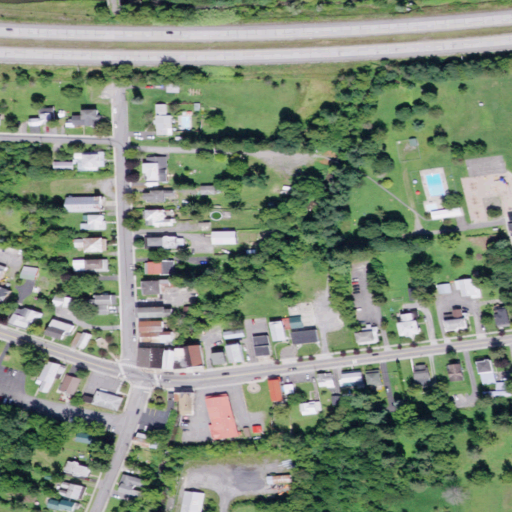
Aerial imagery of valley in New York named Bear Gulch containing medium intensity development, low intensity development, open development, mixed forest, high intensity development, pasture, and deciduous forest